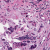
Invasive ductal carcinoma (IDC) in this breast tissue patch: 0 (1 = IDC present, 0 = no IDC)